Identify the transformations in the second image compared to the first.
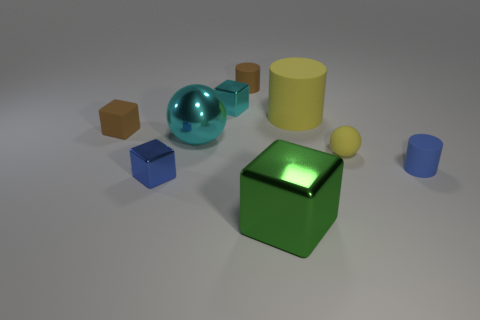
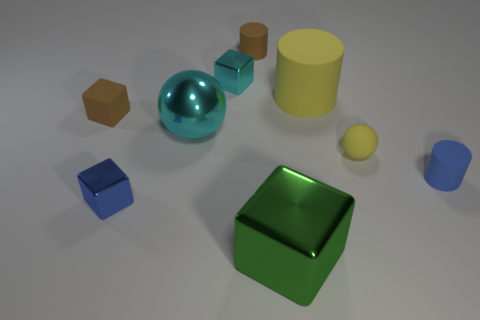
the small blue shiny thing moved
the blue cube moved
the tiny blue shiny cube in front of the cyan block is in a different location
the small blue metallic block to the left of the small brown rubber cylinder is in a different location